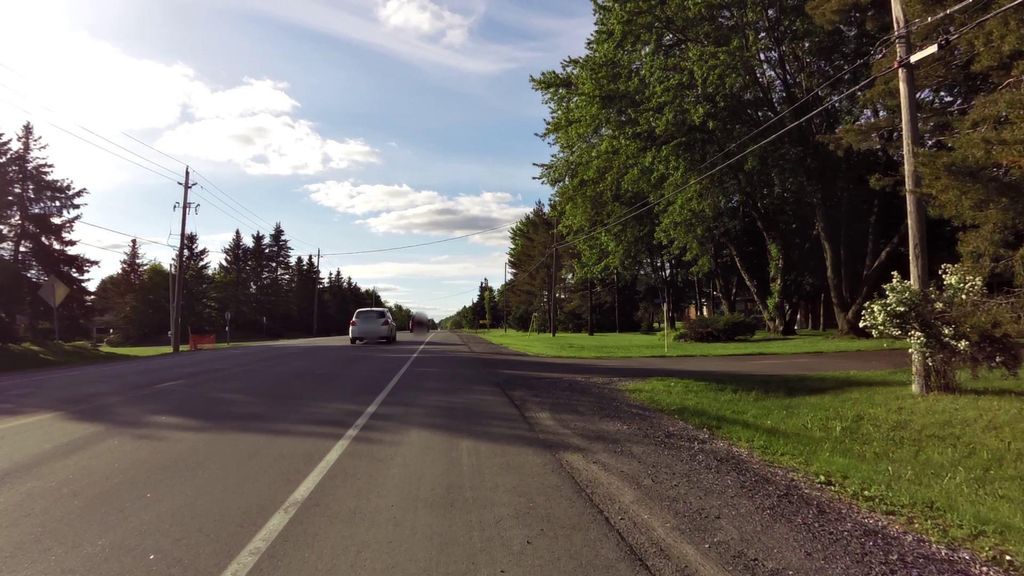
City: ottawa-gatineau